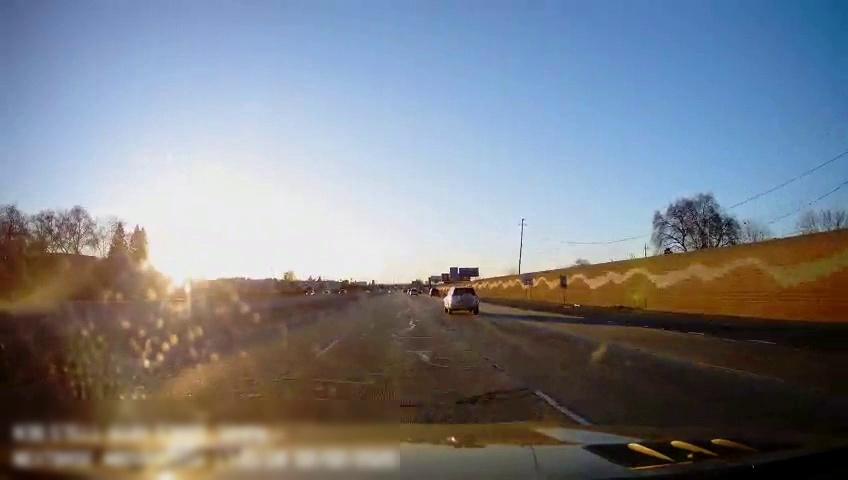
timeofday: Day
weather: Sunny
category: Drivable Space
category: Vehicles | SUV
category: Vehicles | SUV
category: Lanes | Current Lane
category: Lanes | Alternate Lane
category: Lanes | Alternate Lane
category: Lanes | Alternate Lane